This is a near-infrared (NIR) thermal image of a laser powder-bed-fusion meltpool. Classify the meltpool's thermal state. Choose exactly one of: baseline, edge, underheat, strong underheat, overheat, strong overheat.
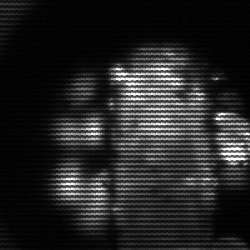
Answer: strong underheat